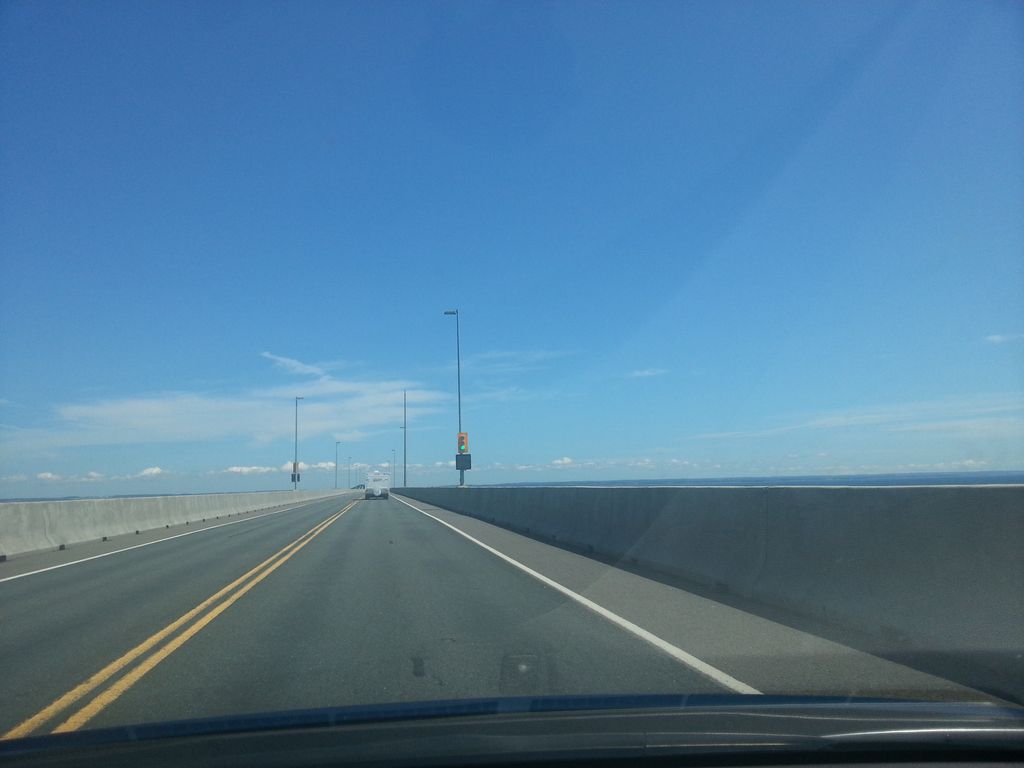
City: charlottetown